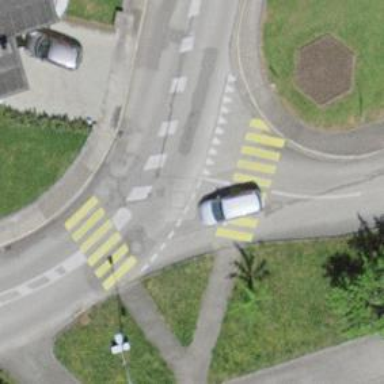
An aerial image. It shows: Zebra crossing on the road.